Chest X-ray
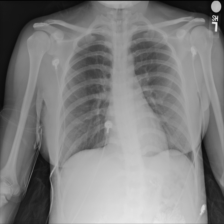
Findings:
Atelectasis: negative
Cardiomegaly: negative
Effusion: negative
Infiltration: negative
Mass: negative
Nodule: negative
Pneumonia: negative
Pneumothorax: negative
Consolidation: negative
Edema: negative
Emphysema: negative
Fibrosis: negative
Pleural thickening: negative
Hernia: negative